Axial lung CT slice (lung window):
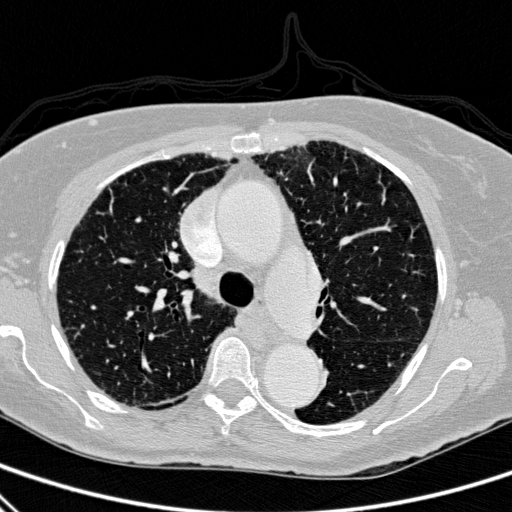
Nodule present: no